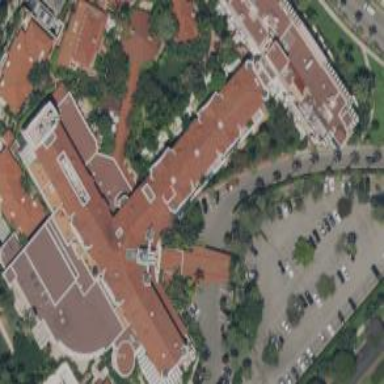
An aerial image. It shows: Historic hotel building.